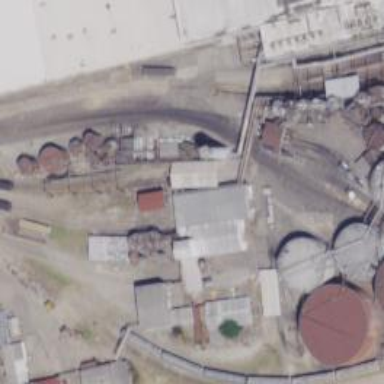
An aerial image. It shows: Spur railway line passing through building tunnel.